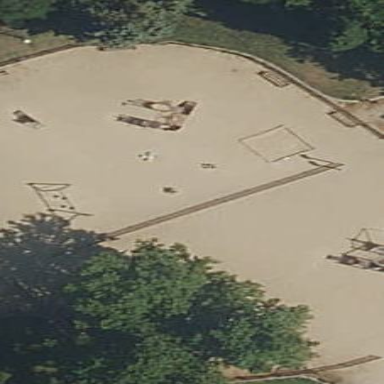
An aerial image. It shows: Playground area for leisure activities on the land.